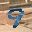
Label: 9